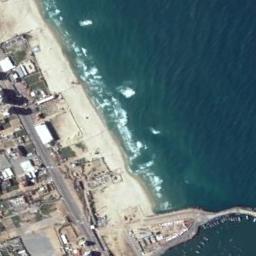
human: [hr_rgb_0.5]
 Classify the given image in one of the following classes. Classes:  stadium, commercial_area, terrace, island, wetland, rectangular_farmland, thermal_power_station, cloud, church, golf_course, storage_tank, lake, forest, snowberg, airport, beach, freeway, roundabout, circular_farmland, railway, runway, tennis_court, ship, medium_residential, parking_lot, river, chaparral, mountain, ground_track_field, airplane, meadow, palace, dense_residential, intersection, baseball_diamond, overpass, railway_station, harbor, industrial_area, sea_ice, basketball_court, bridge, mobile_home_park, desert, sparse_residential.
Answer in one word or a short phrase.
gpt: beach